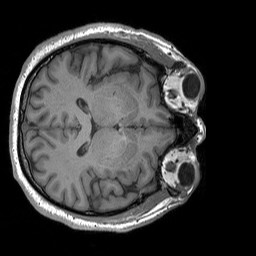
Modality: T1w
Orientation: axial
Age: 61
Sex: male
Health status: healthy
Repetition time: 1.9 s
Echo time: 0.00252 s